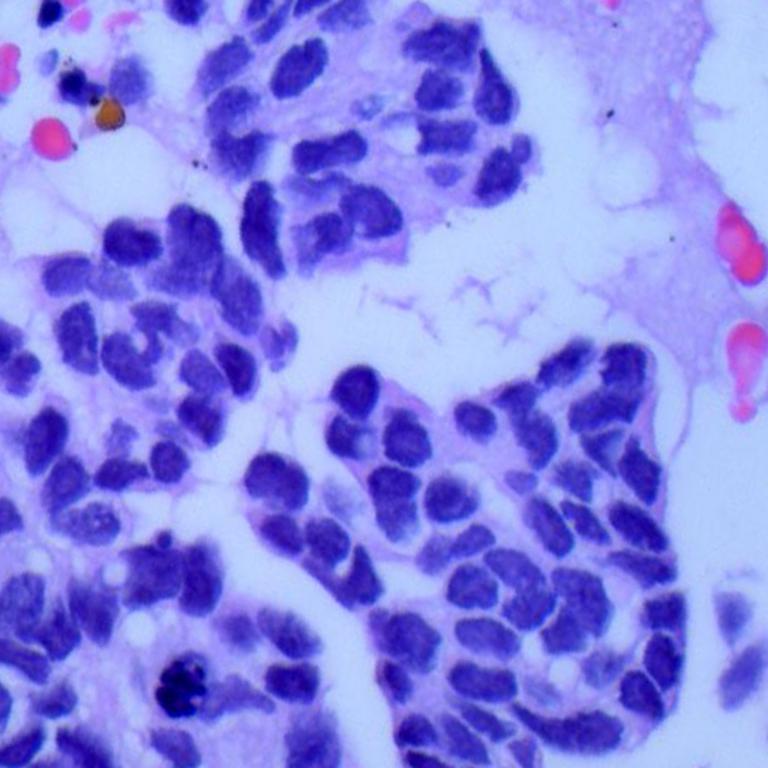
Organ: lung
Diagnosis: adenocarcinomas